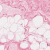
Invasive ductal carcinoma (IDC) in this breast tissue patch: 0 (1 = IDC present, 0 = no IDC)